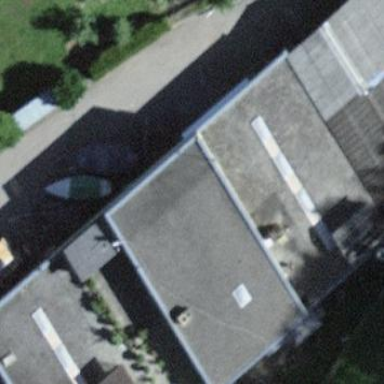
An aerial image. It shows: Industrial building.